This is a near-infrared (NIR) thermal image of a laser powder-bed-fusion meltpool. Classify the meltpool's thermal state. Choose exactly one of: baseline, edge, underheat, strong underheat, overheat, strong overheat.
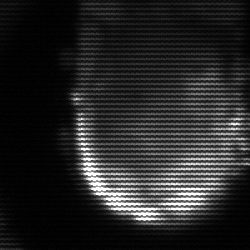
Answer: baseline